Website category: sports
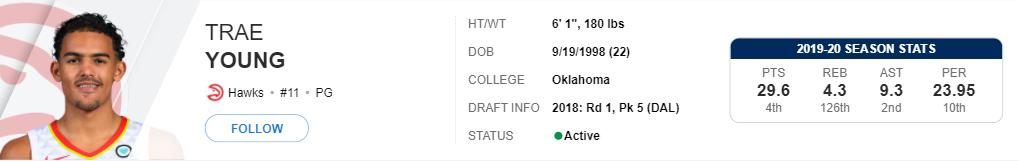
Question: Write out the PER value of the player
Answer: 23.95

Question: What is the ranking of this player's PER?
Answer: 10th

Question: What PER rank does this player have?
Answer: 10th

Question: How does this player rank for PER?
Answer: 10th

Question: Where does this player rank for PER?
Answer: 10th

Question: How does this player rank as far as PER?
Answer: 10th

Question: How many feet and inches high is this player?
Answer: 6' 1"

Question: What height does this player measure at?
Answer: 6' 1"

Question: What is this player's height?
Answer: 6' 1"

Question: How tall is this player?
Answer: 6' 1"

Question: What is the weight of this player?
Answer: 180 lbs

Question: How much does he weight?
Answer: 180 lbs

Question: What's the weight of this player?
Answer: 180 lbs

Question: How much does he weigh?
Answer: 180 lbs

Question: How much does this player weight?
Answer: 180 lbs